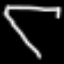
Label: diamond